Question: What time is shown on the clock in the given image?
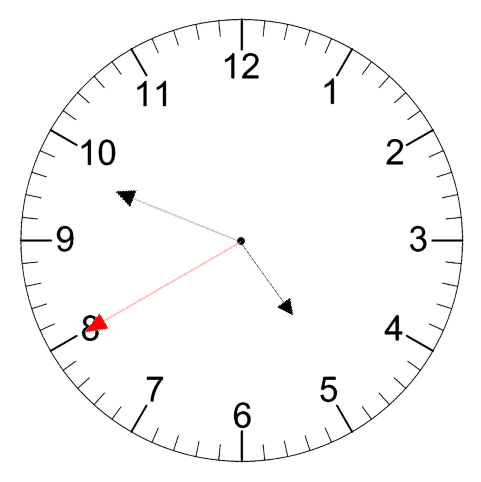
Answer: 04:48:40